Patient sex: F
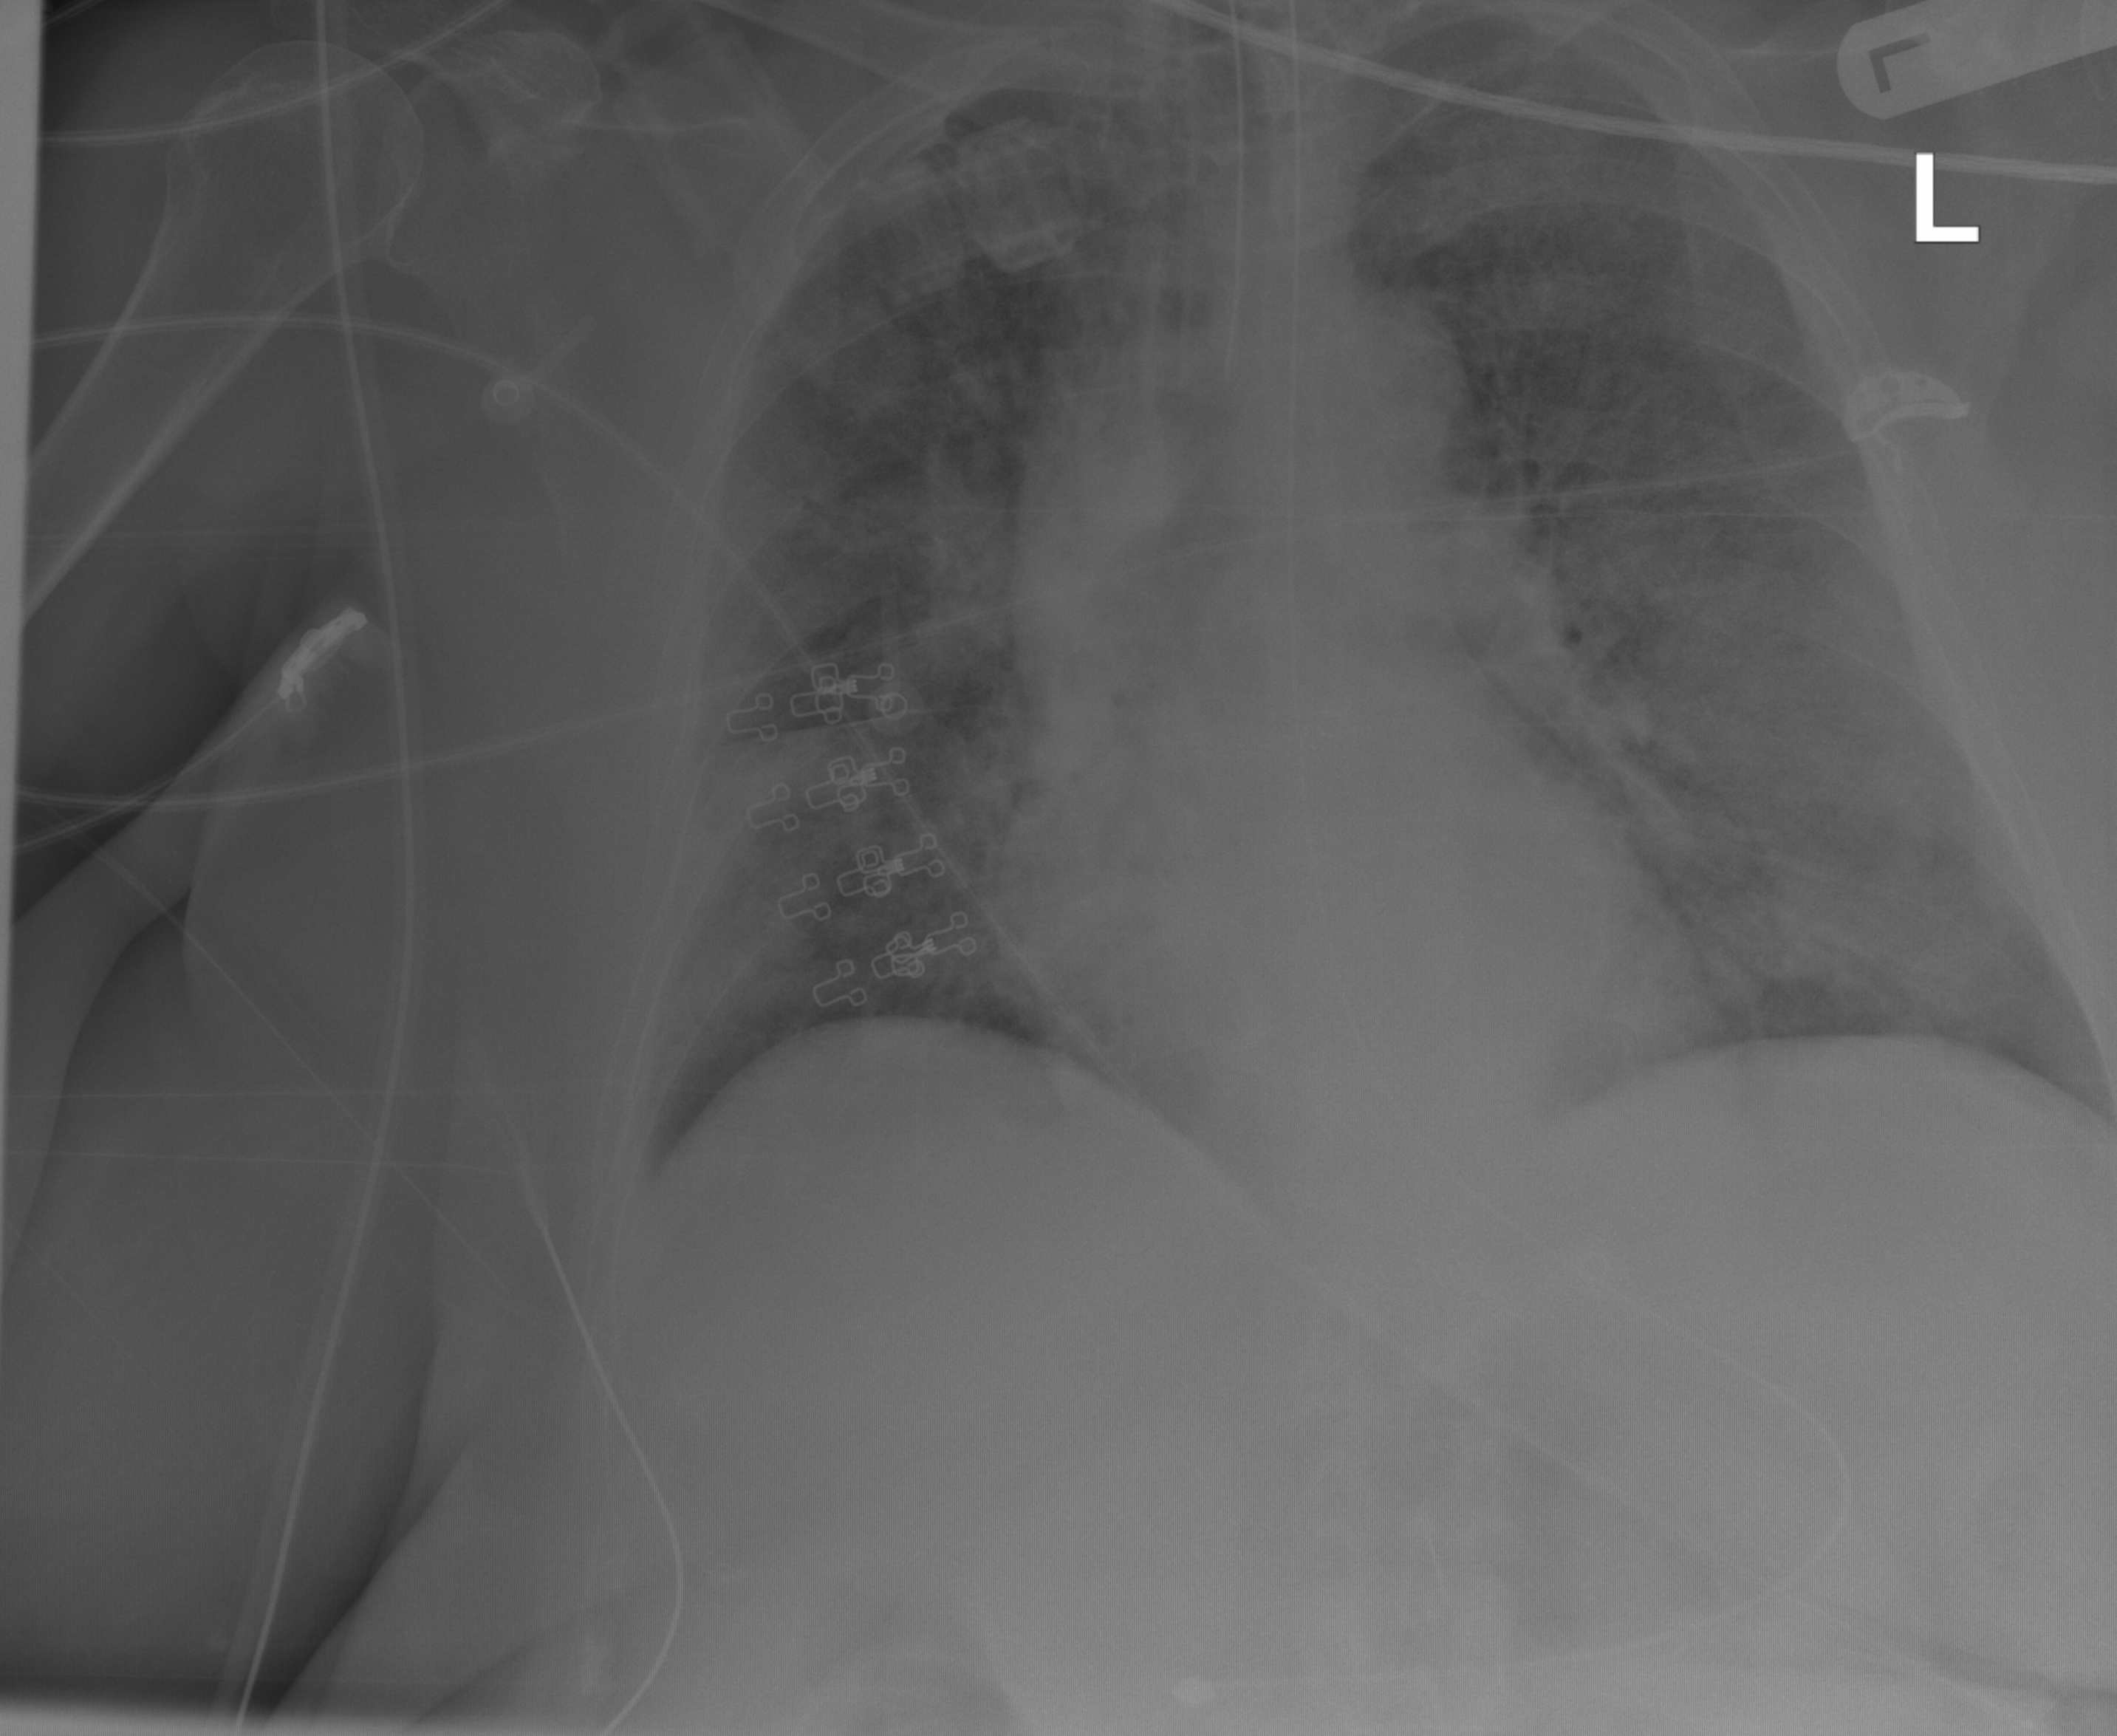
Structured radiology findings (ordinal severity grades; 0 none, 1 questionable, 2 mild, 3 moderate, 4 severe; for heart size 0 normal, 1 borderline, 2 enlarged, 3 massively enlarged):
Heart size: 0
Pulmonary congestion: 4
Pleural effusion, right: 0
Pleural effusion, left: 0
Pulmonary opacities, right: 4
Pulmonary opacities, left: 4
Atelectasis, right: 3
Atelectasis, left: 3